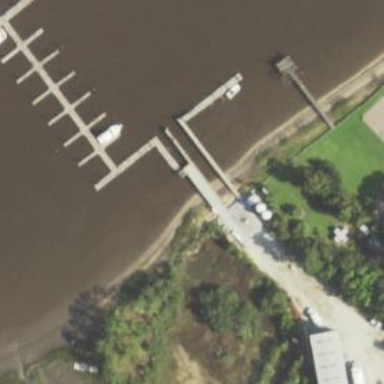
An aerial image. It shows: Man-made pier.